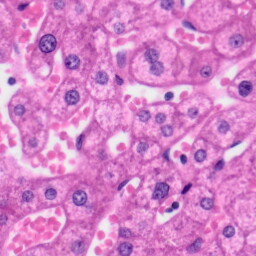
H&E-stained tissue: Liver